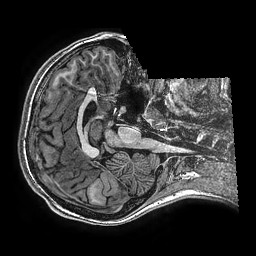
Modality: T1w
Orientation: axial
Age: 16
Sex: female
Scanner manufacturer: ge
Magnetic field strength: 3 T
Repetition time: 0.00766 s
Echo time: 0.003476 s